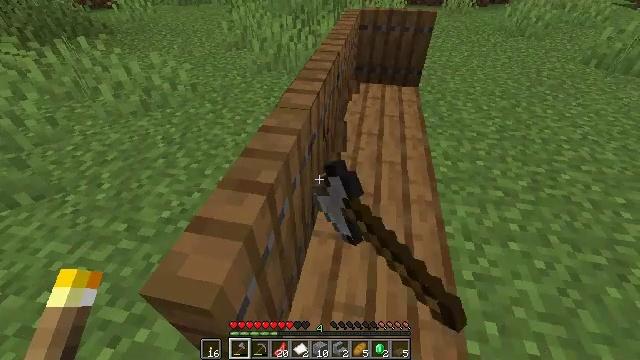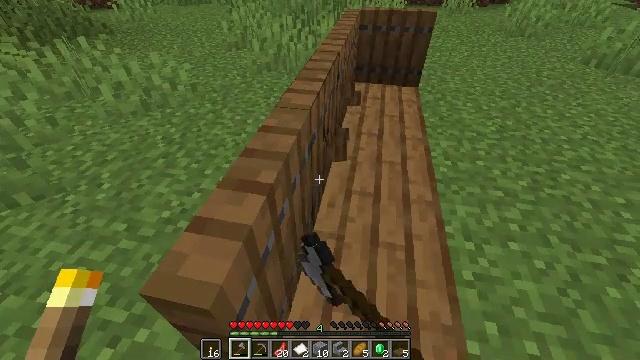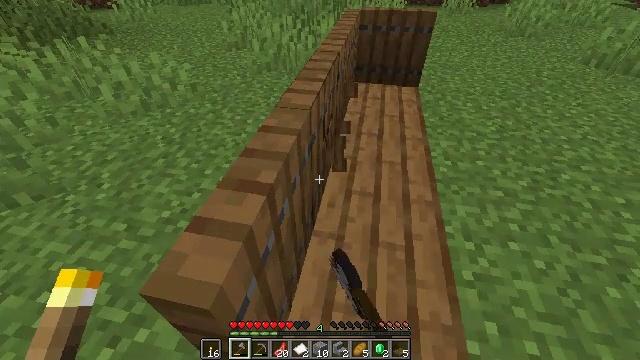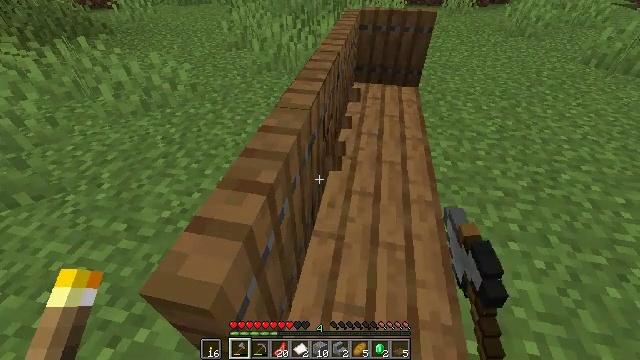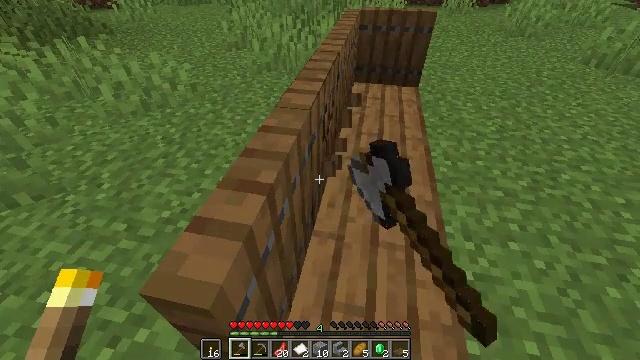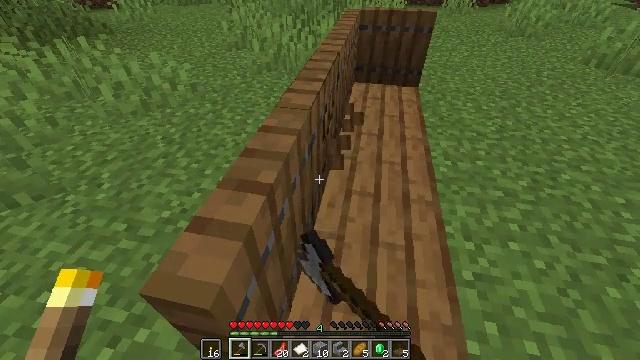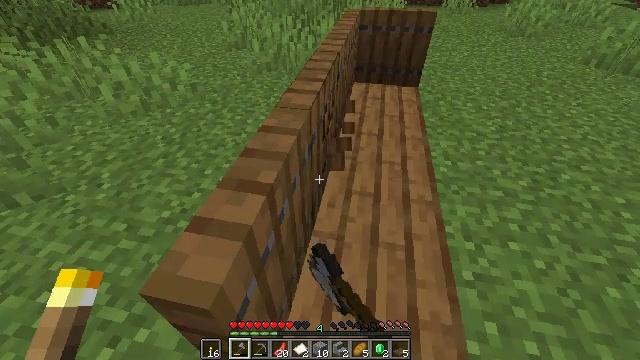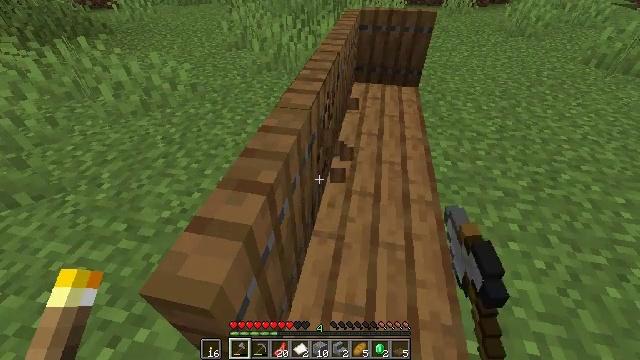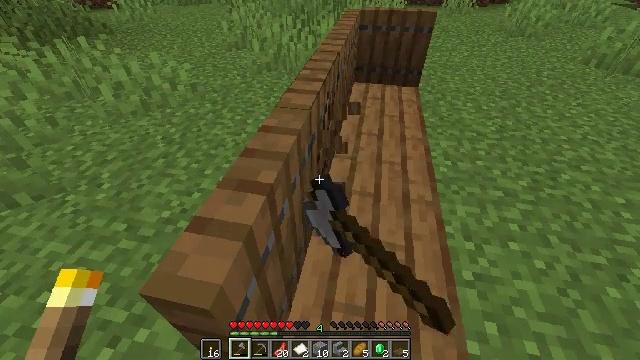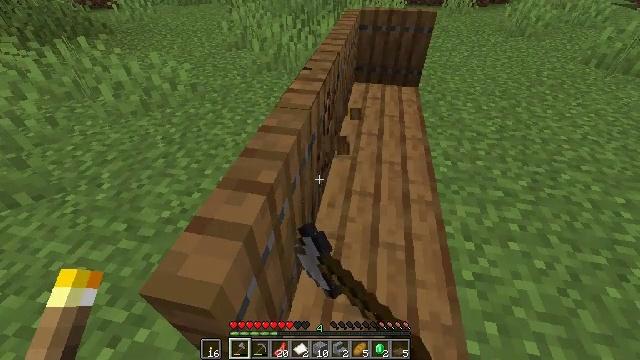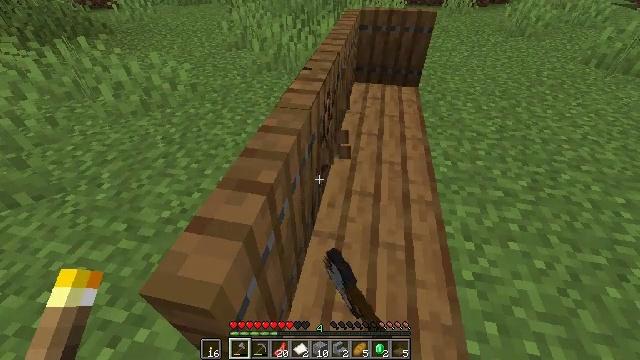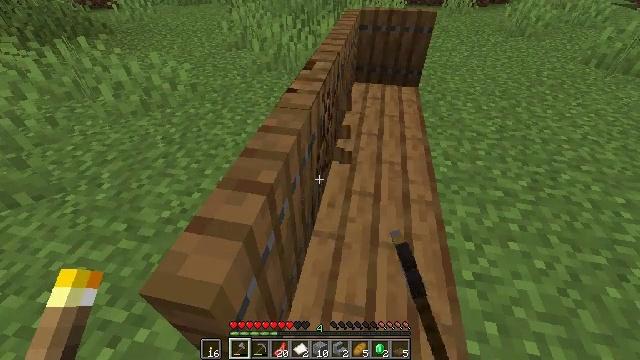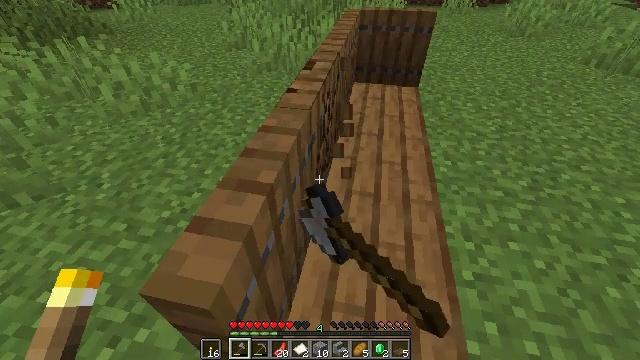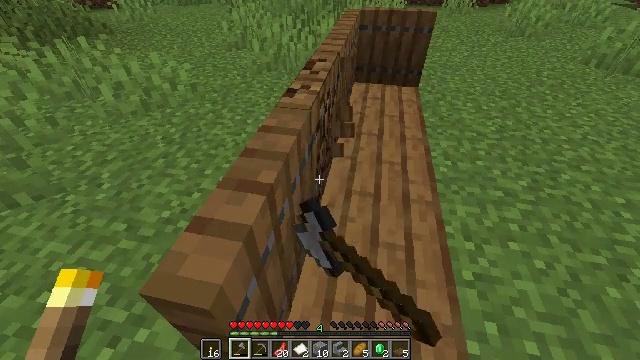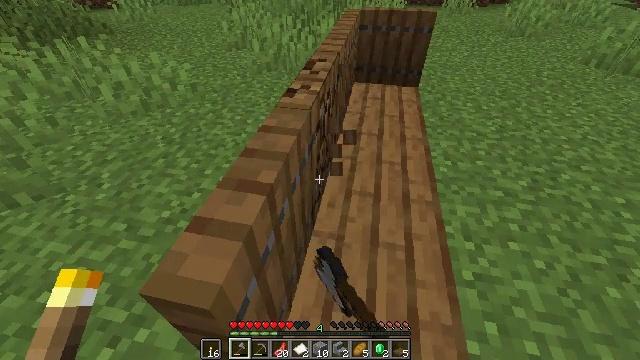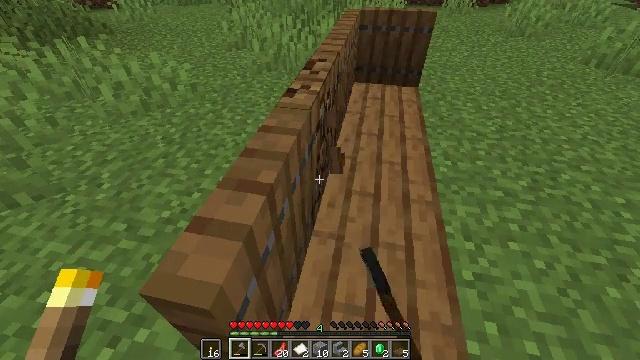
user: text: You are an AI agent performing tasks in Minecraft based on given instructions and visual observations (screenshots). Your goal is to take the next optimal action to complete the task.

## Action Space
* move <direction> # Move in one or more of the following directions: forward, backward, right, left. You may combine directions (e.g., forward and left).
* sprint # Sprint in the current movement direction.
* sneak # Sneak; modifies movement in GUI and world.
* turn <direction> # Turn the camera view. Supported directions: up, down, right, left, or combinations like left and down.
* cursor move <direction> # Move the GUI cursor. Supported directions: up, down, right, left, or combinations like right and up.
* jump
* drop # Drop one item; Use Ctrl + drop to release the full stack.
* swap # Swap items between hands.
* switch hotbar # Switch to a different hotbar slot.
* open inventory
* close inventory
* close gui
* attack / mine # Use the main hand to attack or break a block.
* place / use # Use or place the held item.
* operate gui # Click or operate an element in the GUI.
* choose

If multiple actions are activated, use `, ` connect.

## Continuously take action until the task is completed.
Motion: motion action
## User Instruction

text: Attack the spruce trapdoor to gather it.
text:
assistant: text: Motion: attack / mine
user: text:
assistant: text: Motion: attack / mine
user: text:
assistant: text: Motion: attack / mine
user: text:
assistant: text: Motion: attack / mine
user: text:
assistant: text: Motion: attack / mine
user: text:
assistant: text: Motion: attack / mine
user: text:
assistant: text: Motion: attack / mine
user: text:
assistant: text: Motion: attack / mine
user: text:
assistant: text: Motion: attack / mine
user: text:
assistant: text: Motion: attack / mine
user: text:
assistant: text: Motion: attack / mine
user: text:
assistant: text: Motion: attack / mine
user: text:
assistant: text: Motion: attack / mine
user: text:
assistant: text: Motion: attack / mine
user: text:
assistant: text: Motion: attack / mine
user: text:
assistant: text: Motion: attack / mine
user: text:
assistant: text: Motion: attack / mine
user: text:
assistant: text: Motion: attack / mine
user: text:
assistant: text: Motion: attack / mine
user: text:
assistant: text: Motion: attack / mine
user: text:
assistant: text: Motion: attack / mine
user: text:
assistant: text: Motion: attack / mine
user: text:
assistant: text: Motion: turn left and down, attack / mine
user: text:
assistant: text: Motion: turn left and down, attack / mine
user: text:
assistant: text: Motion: turn left, attack / mine
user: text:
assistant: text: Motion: attack / mine
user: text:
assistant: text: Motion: attack / mine
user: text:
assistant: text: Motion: attack / mine
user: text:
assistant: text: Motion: attack / mine
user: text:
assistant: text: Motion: attack / mine